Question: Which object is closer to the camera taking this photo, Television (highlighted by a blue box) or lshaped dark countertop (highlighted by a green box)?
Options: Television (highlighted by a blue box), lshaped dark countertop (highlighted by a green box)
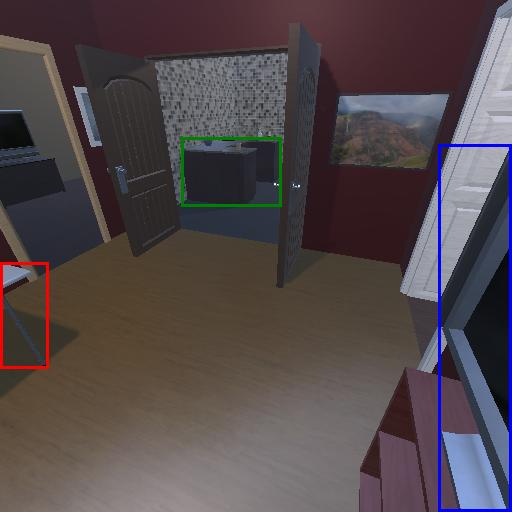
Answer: Television (highlighted by a blue box)